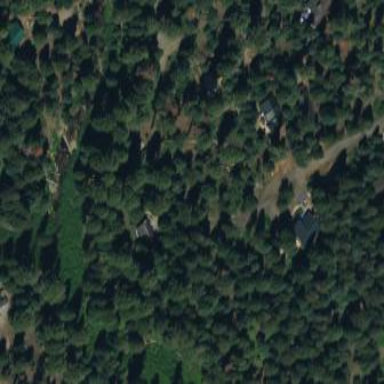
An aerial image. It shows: Evergreen needle-leaved woodland.